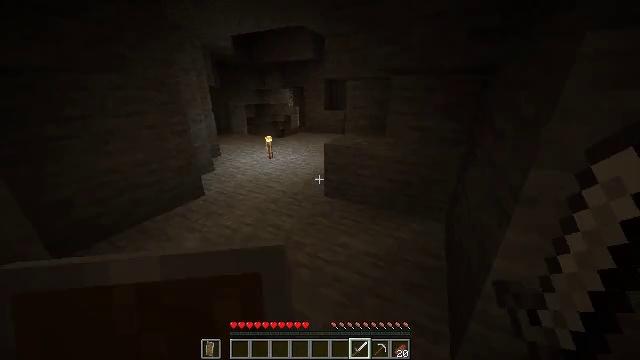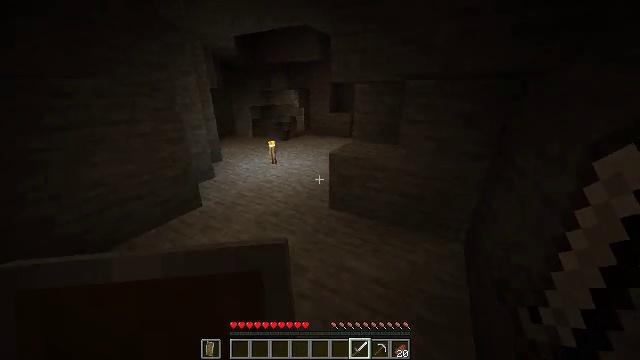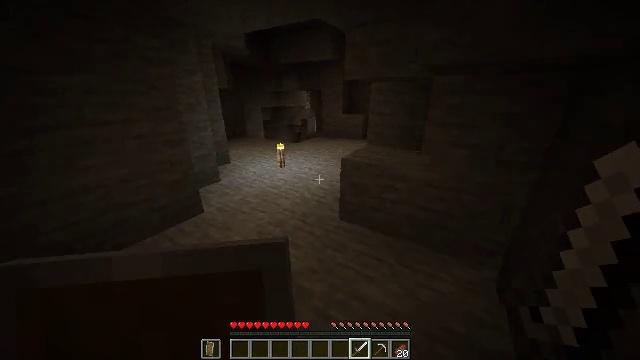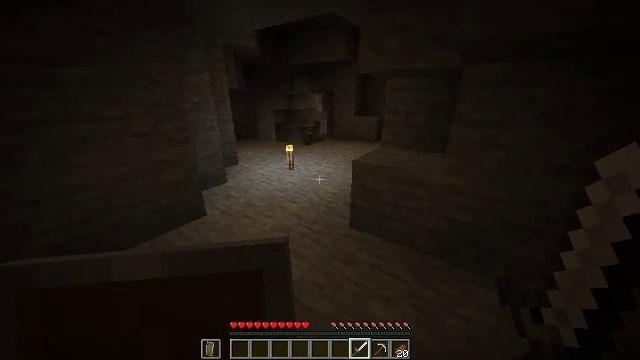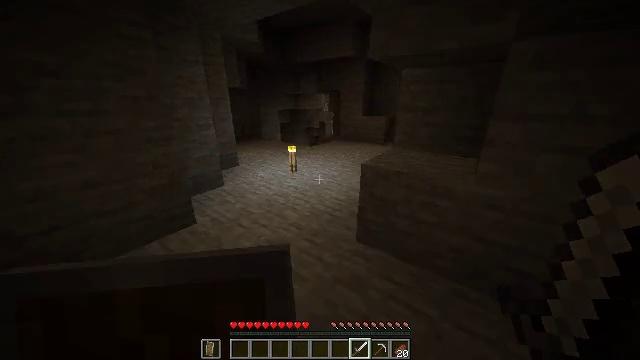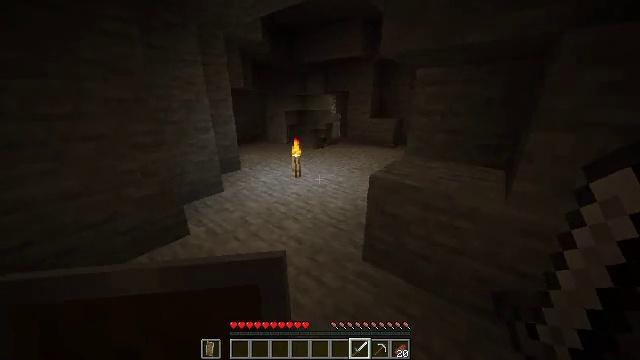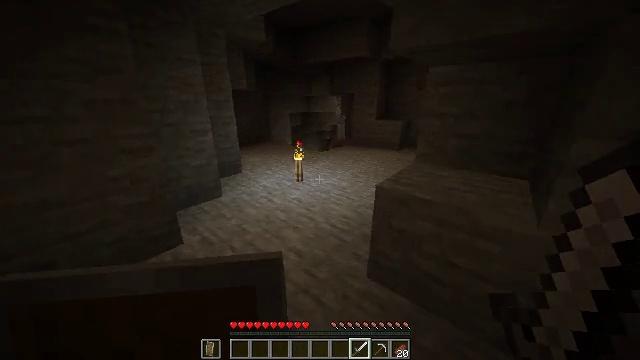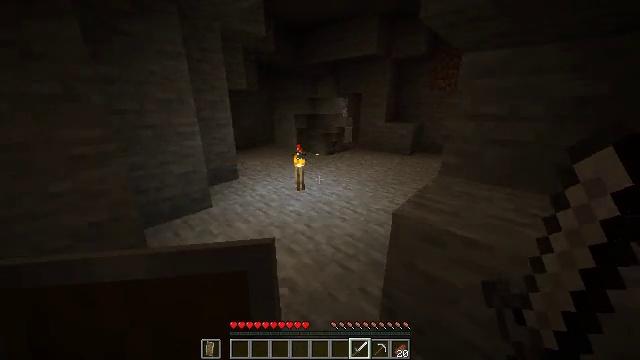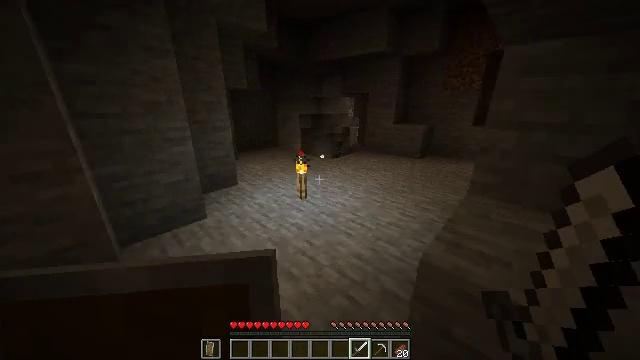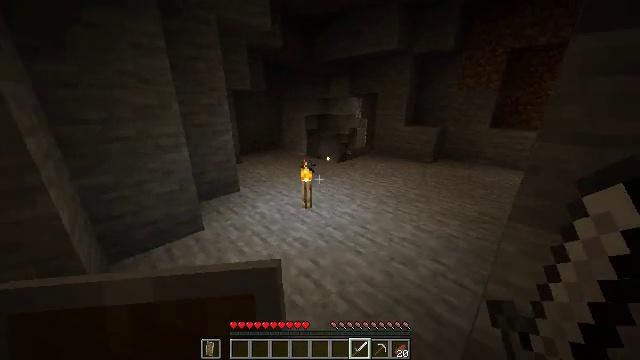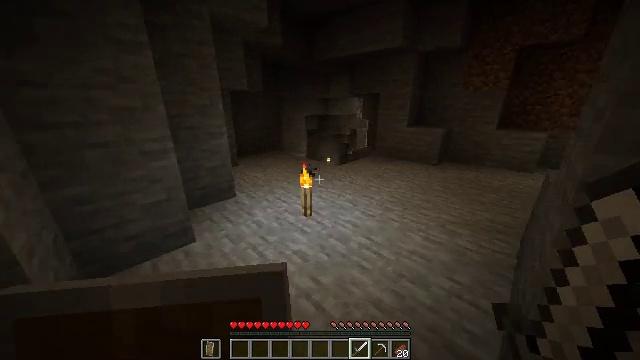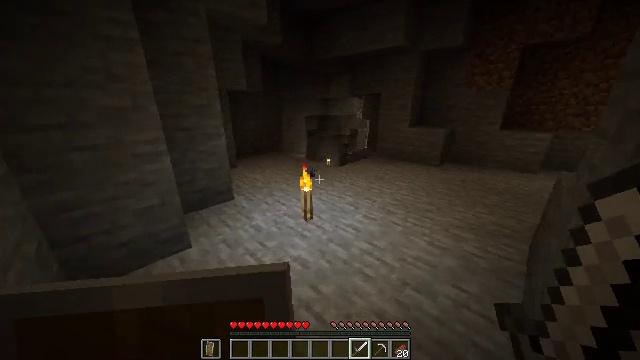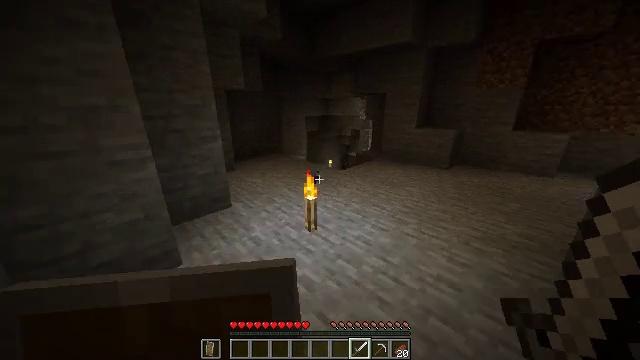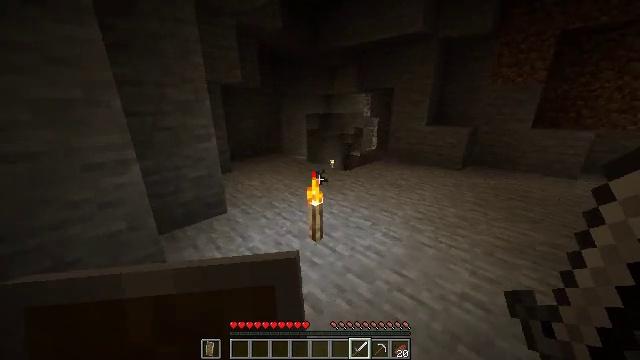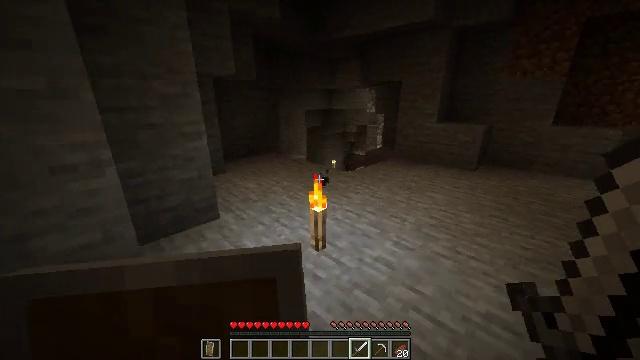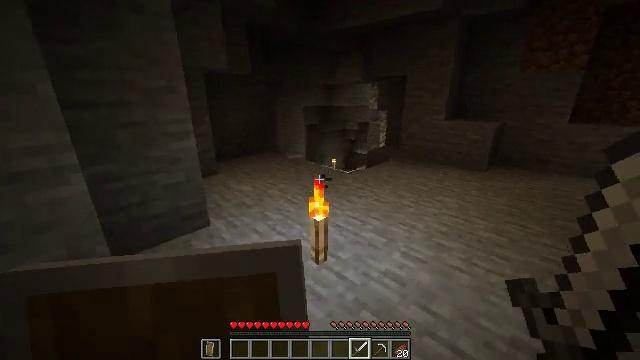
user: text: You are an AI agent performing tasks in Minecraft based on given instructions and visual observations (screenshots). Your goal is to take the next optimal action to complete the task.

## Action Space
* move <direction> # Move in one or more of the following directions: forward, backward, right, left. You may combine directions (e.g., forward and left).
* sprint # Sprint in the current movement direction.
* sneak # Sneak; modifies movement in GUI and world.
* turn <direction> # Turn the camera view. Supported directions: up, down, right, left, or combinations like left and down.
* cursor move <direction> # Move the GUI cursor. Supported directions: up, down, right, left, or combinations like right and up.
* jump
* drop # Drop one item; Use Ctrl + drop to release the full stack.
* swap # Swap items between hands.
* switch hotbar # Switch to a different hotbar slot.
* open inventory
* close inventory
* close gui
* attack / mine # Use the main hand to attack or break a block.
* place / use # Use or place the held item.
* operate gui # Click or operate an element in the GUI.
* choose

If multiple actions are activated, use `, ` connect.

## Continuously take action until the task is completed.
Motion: motion action
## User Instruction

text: Collect the spawner block.
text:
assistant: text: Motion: move forward, turn left
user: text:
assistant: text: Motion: move forward, turn left
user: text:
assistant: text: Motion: move forward, turn left
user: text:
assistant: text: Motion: move forward, turn left
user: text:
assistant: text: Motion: move forward, turn left
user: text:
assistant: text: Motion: move forward, turn left
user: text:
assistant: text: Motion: move forward, turn left
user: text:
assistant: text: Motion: move forward, turn left
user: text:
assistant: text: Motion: move forward, turn left
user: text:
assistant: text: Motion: move forward
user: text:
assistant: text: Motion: move forward
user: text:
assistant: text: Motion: move forward
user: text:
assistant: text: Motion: move forward
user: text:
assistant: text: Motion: move forward
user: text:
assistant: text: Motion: move forward
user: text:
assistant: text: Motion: move forward, turn right
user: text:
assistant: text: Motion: move forward, turn right and down
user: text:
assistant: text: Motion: move forward, turn right
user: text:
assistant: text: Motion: move forward
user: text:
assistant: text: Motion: move forward
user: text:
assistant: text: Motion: move forward
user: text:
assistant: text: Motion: move forward
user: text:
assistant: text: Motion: move forward
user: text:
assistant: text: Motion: move forward
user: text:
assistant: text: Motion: move forward
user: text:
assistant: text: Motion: move forward, turn down
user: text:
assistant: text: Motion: move forward, turn down
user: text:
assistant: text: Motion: move forward
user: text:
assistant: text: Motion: move forward
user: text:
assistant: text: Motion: move forward